Question: I have a table 'the_tbl' that has a column 'SQL Statement', with different SQL queries on each row.

'''
******************************************************
Col1 || Col2 || SQL_Statement
******************************************************
A | 1 | SELECT * FROM the_tbl
B | 2 | SELECT Col 2 from the_tbl
C | 3 | SELECT * FROM the_tbl
******************************************************
'''
I am using a cursor to iterate through each row and print results of each statement.
'''
DECLARE @execute_queries nvarchar(max)
DECLARE my_cur CURSOR FOR
SELECT the_tbl.SQL_Statement FROM the_tbl;
OPEN my_cur;
FETCH NEXT FROM my_cur INTO @execute_queries;
WHILE (@@FETCH_STATUS = 0)
BEGIN
EXECUTE(@execute_queries)
FETCH NEXT FROM my_cur INTO @execute_queries
END;
CLOSE my_cur
'''
I am hoping to execute the cursor in such a way that if a SQL query has been executed already then it should not be repeated.
For example if you look at rows 1 & 3 on the_tbl, query 'SELECT * FROM the_tbl' is repeated. How can I stop this from happening?
Can I use a If statement within the Cursor? so that it wont repeat a same query that has been executed already?
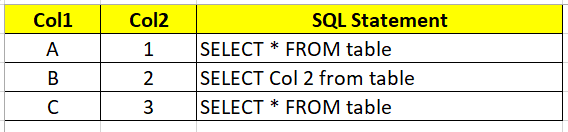
Answer: Use a 'GROUP BY' statement to remove duplicates:
'''
SELECT the_tbl.SQL_Statement FROM the_tbl GROUP BY the_tbl.SQL_Statement;
'''
So your code should be:
'''
DECLARE @execute_queries nvarchar(max)
DECLARE my_cur CURSOR FOR
SELECT the_tbl.SQL_Statement FROM the_tbl GROUP BY the_tbl.SQL_Statement; --Added GROUP BY
OPEN my_cur;
FETCH NEXT FROM my_cur INTO @execute_queries;
WHILE (@@FETCH_STATUS = 0)
BEGIN
EXECUTE(@execute_queries)
FETCH NEXT FROM my_cur INTO @execute_queries
END;
CLOSE my_cur
DEALLOCATE my_cur
'''
As pointed out in the comments you can achieve the same result using 'DISTINCT':
'''
DECLARE @execute_queries nvarchar(max)
DECLARE my_cur CURSOR FOR
SELECT DISTINCT the_tbl.SQL_Statement FROM the_tbl; --Added DISTINCT
OPEN my_cur;
FETCH NEXT FROM my_cur INTO @execute_queries;
WHILE (@@FETCH_STATUS = 0)
BEGIN
EXECUTE(@execute_queries)
FETCH NEXT FROM my_cur INTO @execute_queries
END;
CLOSE my_cur
DEALLOCATE my_cur
'''